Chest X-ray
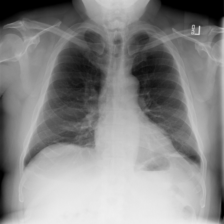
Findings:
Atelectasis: negative
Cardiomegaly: negative
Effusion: negative
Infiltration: negative
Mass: negative
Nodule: negative
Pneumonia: negative
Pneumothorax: negative
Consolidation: negative
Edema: negative
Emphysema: negative
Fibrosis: negative
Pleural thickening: negative
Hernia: negative